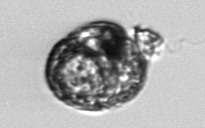
Label: Proterythropsis